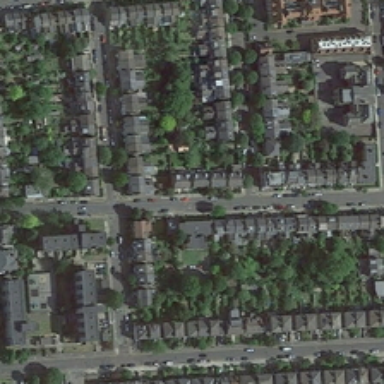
Many green trees and buildings are in a dense residential area .